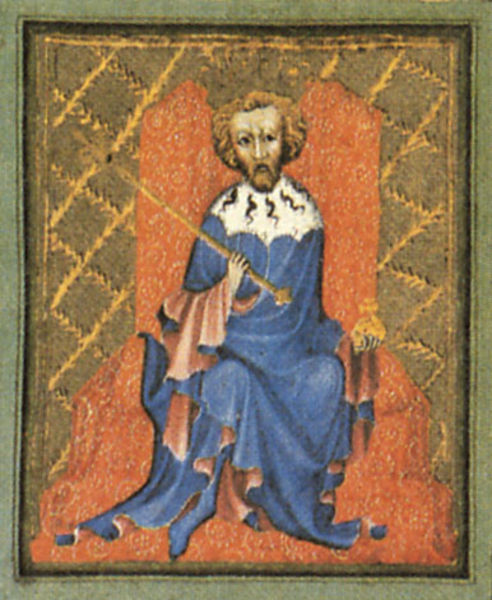
Titel: Die Goldene Bulle
Institution: Wien, Österreichische Nationalbibliothek
Schlagwörter: blau, gemälde, mann, umhang, weiß, grün, sitzen, braun, finger, nase, orange, stirn, rot, muster, ornament, teppich, bart, augen, falten, hermelin, kragen, rahmen, bild, hände, gewand, gold, mantel, sitzend, stoff, adel, krone, rosa, apfel, stab, könig, thron, wandteppich, grimmig, ornamente, sitzt, drapierung, herrscher, altar, rauten, pelzkragen, mittelalter, textil, miniatur, goldgrund, ikone, meister, zepter, weltkugel, regent, christ, buchmalerei, reichsapfel, print, ikonographie spätmittelalter